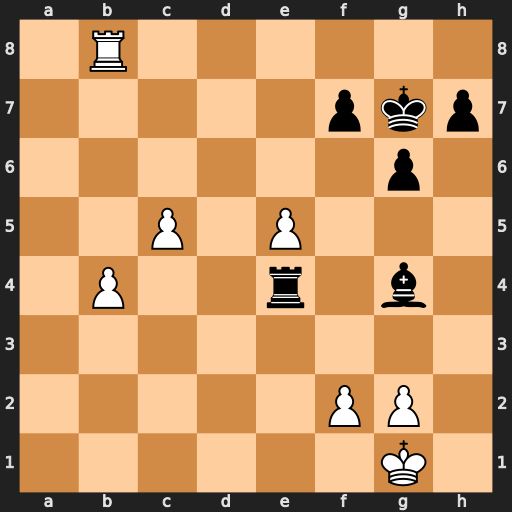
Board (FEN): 1R6/5pkp/6p1/2P1P3/1P2r1b1/8/5PP1/6K1
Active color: w
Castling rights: -
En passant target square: -
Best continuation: f3 Bxf3 gxf3